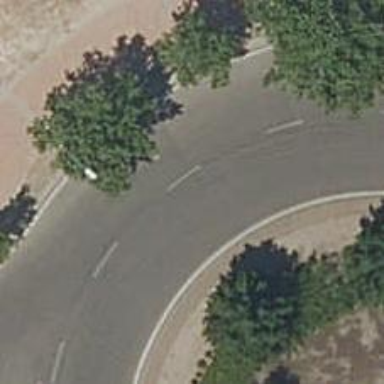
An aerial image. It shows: Residential road with roundabout.